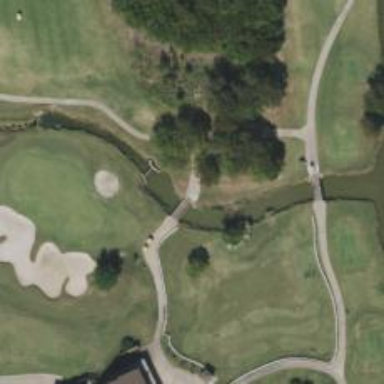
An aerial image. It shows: Path designated for golf carts.